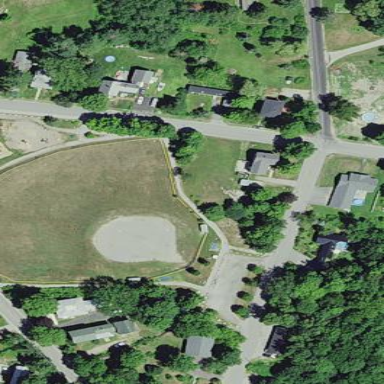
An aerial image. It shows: Baseball pitch for leisure and sports activities.